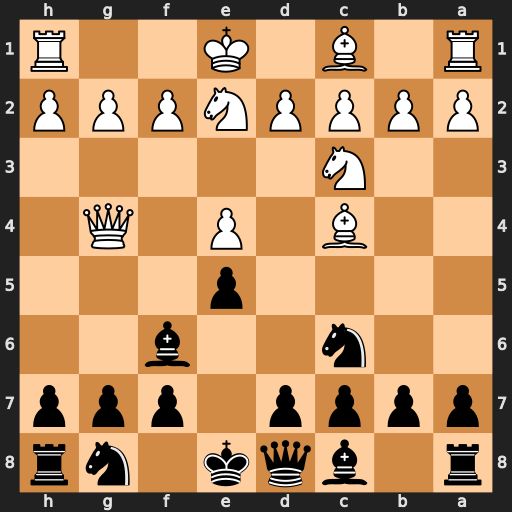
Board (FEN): r1bqk1nr/pppp1ppp/2n2b2/4p3/2B1P1Q1/2N5/PPPPNPPP/R1B1K2R
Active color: b
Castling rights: KQkq
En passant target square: -
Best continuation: d5 Qf3 dxc4